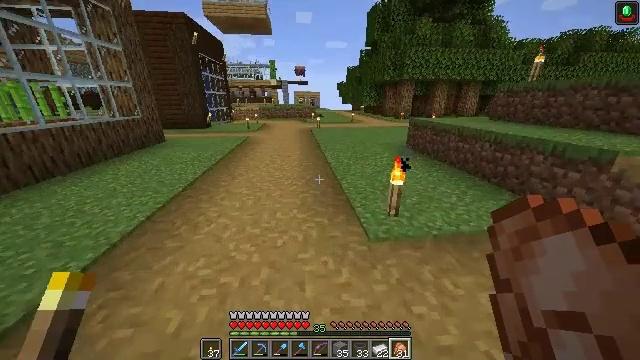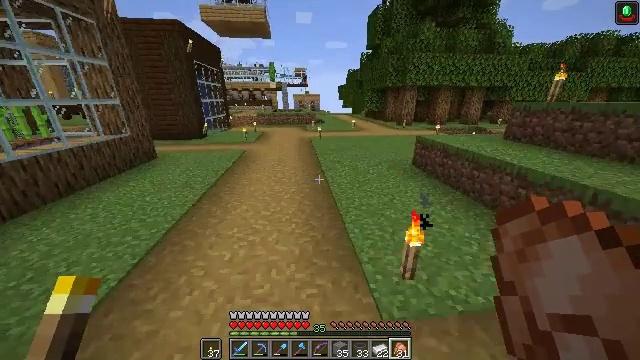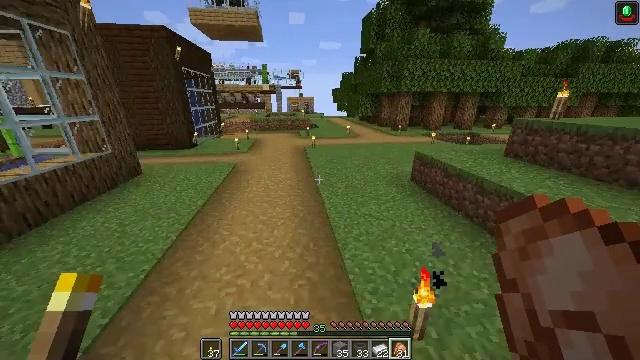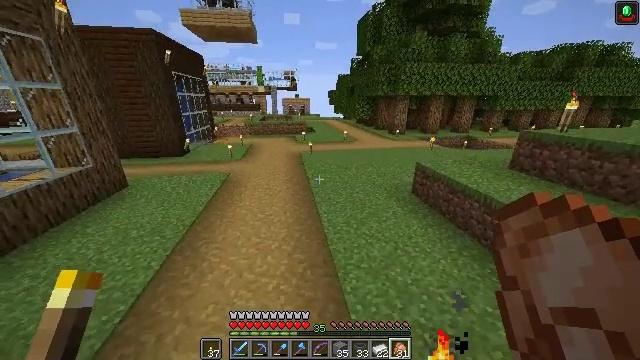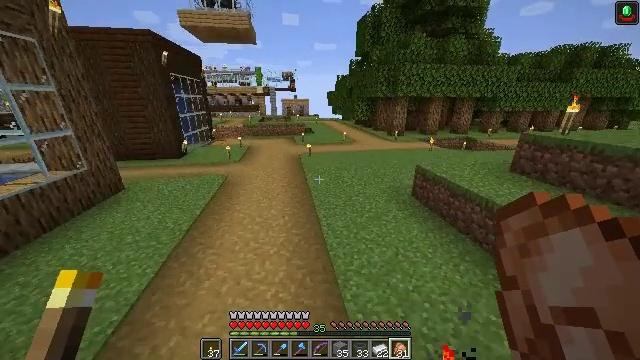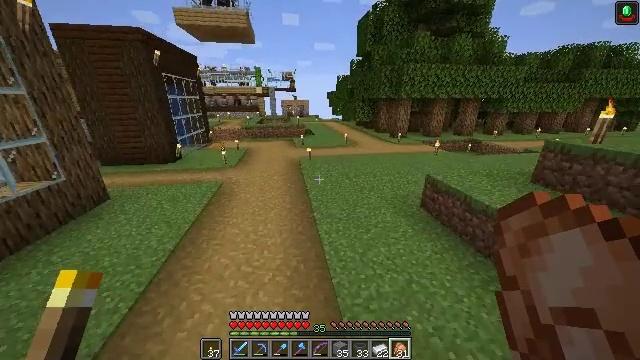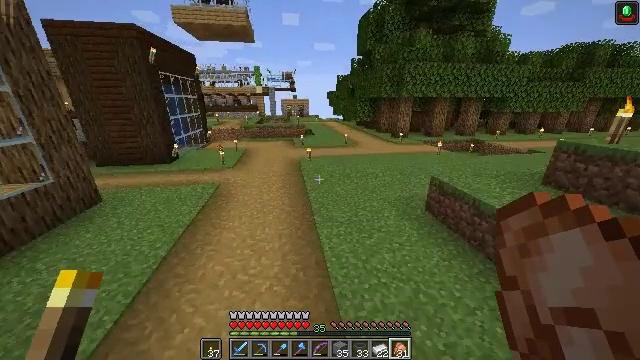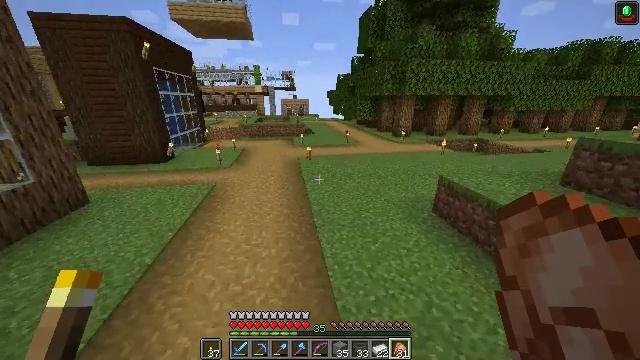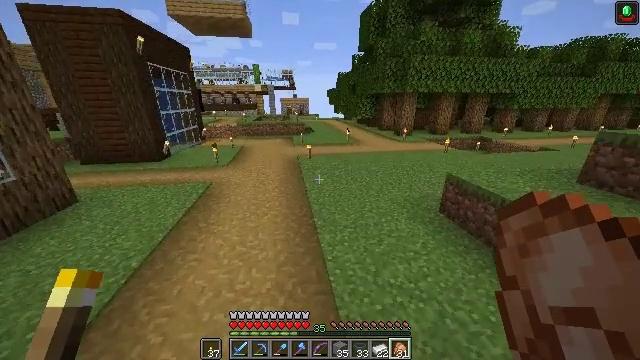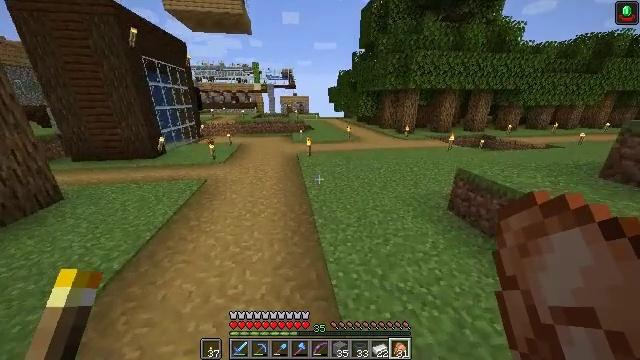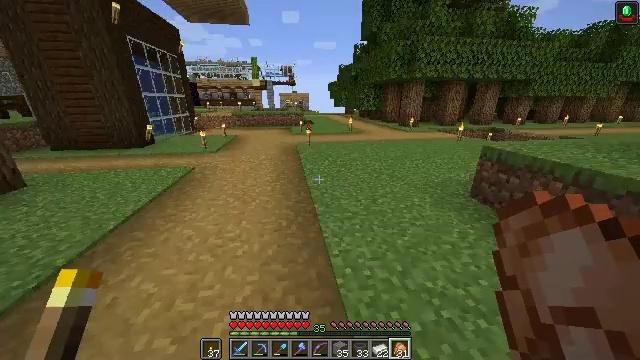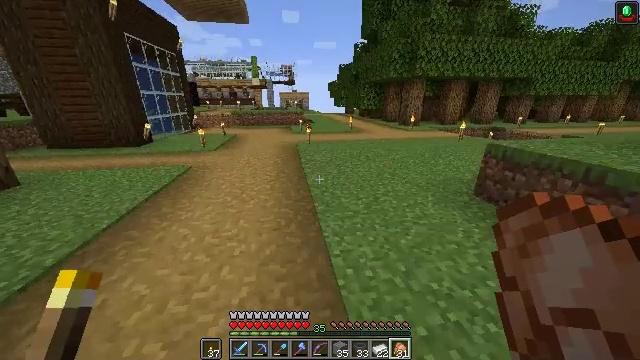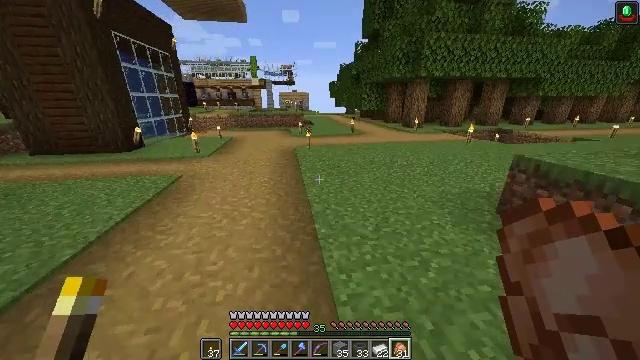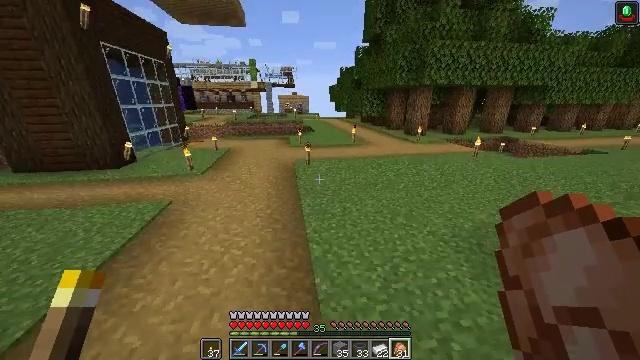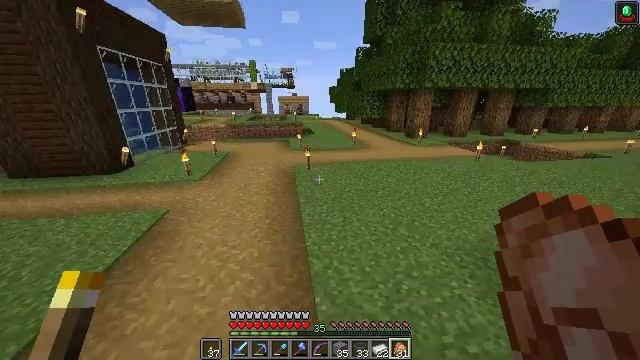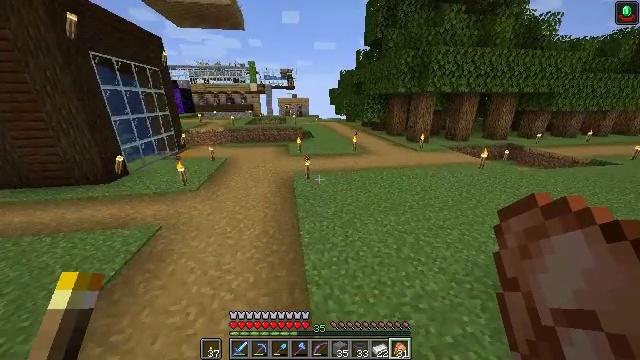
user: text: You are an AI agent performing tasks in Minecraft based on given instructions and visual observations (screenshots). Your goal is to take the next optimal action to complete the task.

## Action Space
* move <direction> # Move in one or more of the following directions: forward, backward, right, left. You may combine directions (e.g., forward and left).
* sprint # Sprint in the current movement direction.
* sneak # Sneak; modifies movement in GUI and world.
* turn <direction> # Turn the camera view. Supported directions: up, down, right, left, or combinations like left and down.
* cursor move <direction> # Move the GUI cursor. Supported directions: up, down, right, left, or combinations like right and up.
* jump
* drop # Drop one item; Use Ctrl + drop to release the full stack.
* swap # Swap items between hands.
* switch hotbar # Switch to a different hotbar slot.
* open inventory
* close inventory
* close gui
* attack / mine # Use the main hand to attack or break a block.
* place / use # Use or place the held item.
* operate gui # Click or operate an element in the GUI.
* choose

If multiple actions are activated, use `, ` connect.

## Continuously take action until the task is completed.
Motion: motion action
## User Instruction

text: Put necessary items in the crafting grid to craft an emerald.
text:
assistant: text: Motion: move forward, jump
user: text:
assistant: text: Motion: move forward, turn right, jump
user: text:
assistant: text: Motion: move forward, turn right, jump
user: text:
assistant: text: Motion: move forward, jump
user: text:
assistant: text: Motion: move forward, jump
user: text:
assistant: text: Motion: move forward, jump
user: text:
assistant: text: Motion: move forward, jump
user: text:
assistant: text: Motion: move forward, jump
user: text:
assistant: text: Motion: move forward, jump
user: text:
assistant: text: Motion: move forward, jump
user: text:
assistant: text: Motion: move forward, jump
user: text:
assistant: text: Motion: move forward, sprint, jump
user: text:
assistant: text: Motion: move forward, sprint, jump
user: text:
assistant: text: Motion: move forward, sprint, jump
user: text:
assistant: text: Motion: move forward, sprint, jump
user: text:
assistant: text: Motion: move forward, jump
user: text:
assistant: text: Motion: move forward, jump
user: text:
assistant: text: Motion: move forward, jump
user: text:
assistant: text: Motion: move forward, jump
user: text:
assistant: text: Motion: move forward, jump
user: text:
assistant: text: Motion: move forward, jump
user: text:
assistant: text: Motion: move forward, jump
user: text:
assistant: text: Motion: move forward, sprint, jump
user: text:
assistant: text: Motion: move forward, sprint, jump
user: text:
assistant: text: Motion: move forward, sprint, jump
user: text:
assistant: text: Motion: move forward, sprint, jump
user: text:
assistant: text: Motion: move forward, jump
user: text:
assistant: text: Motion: move forward, jump
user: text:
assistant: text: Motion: move forward, jump
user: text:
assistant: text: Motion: move forward, jump